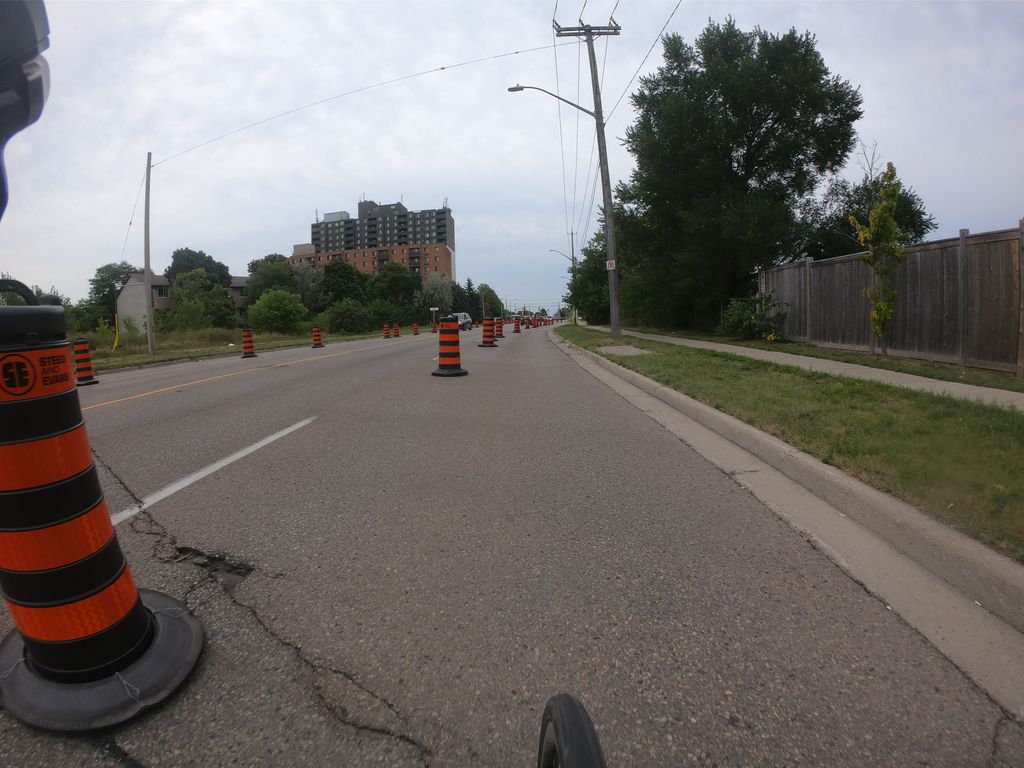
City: kitchener-waterloo